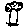
Label: tree